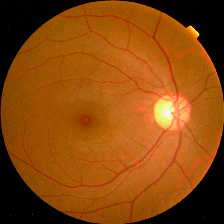
Diabetic retinopathy grade: No DR